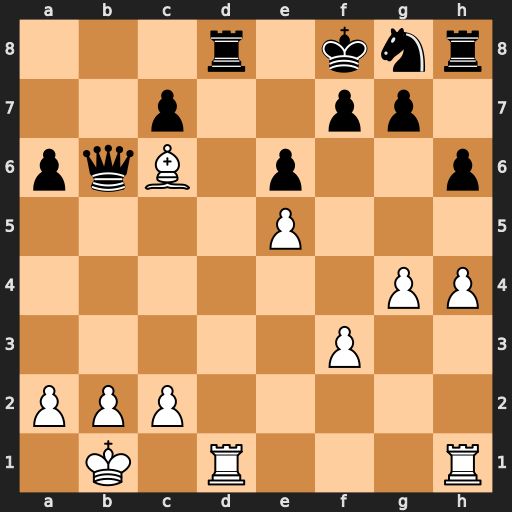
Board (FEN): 3r1knr/2p2pp1/pqB1p2p/4P3/6PP/5P2/PPP5/1K1R3R
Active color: w
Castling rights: -
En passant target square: -
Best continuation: Rxd8+ Ke7 Re8#